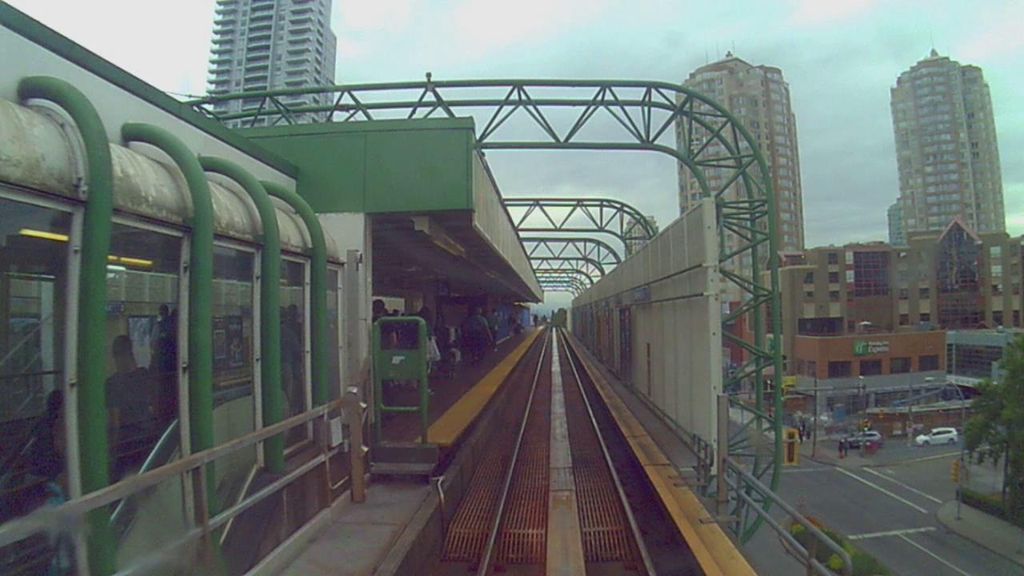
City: vancouver